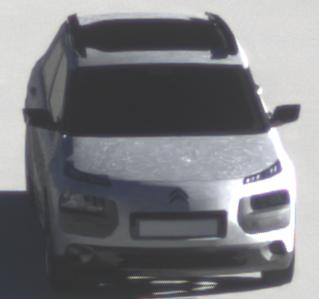
Make: Citroen
Model: C4 Cactus PureTech 75
Detailed model: C4 Cactus
Model produced from: 2014/09
Model produced until: 2015/03
Doors: 5
Color: white
Road condition: dry road
Daytime: sunrise or sunset
Contrast: medium contrast